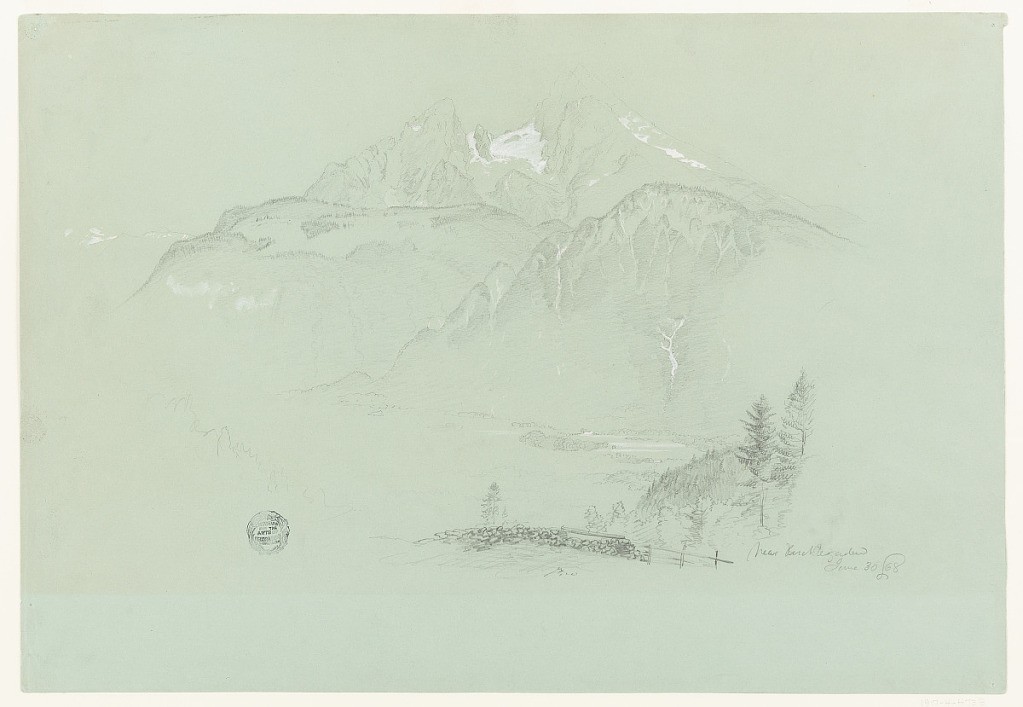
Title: Near Berchtesgaden, Bavaria
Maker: Frederic Edwin Church, American, 1826–1900
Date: June 30, 1868
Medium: Graphite and white gouache on green laid paper
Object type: drawing
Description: Landscape sketch showing a view of the peaks of the Watzmann near Berchtesgaden, Bavaria, present-day Germany. In the immediate foreground, a fenced and walled area--possibly a courtyard--is minimally shown at right, with the tops of conifer trees and a small hill visible just beyond. A lush, flat valley with a small farm comprises the middle distance. In the background, two massive wooded ridges stand before the towering, snow-strewn, and fang-like peaks of the Watzmann, shown above.